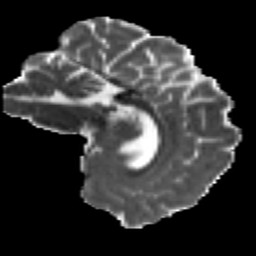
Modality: MD
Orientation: sagittal
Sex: male
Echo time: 0.114 s